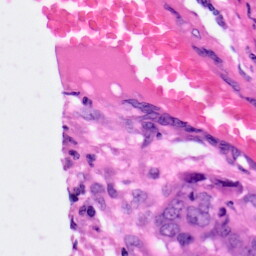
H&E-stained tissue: Pancreatic